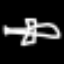
Label: airplane